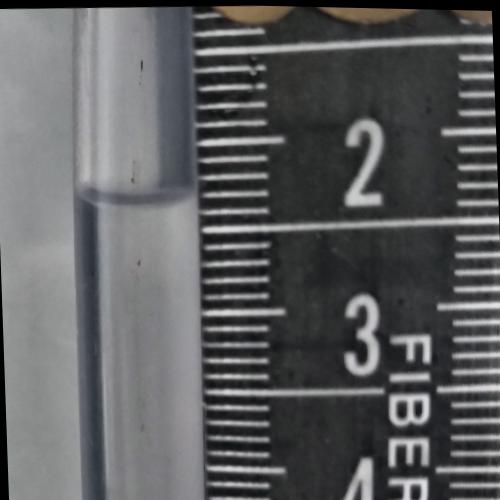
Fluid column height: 2.3 cm